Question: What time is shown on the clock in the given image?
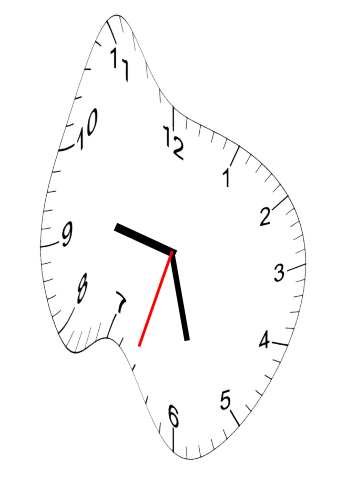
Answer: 09:27:33